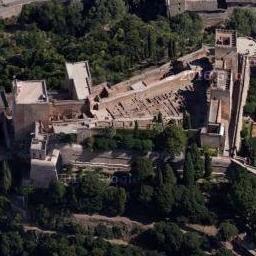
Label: palace